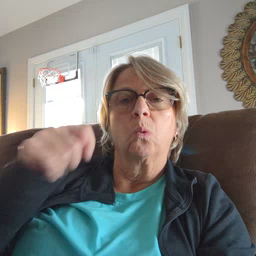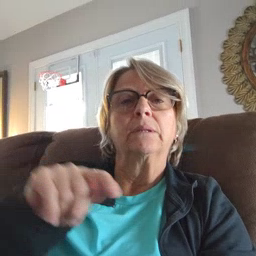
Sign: toy